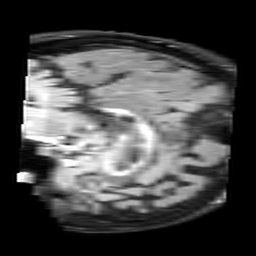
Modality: FLAIR
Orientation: sagittal
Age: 66
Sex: female
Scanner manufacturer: siemens
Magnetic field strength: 3 T
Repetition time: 9 s
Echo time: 0.099 s